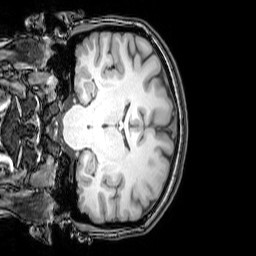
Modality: T1w
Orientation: coronal
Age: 24
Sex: female
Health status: healthy
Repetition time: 0.081 s
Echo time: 0.037 s